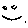
Label: smiley face